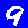
Digit: 9